Brain MRI, t2w sequence, axial 2D slice.
Patient: age 35, sex F, weight 78 kg, height 1.78 m
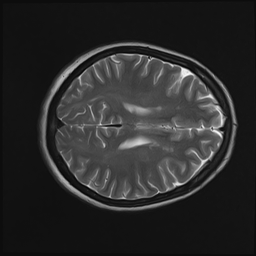